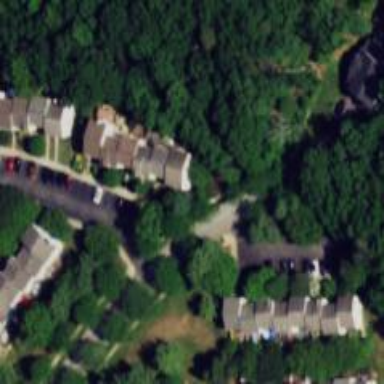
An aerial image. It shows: Neighborhood.